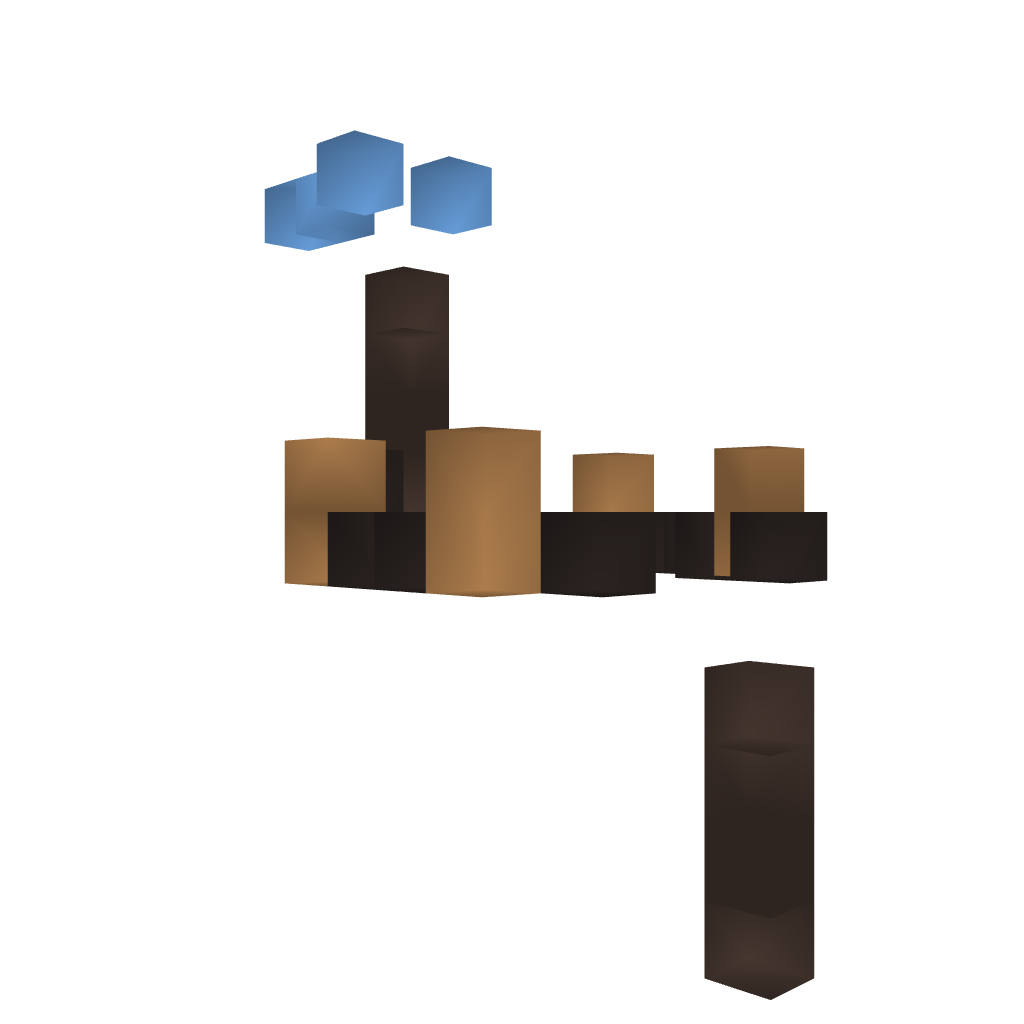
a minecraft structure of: Packed Ice Chicken